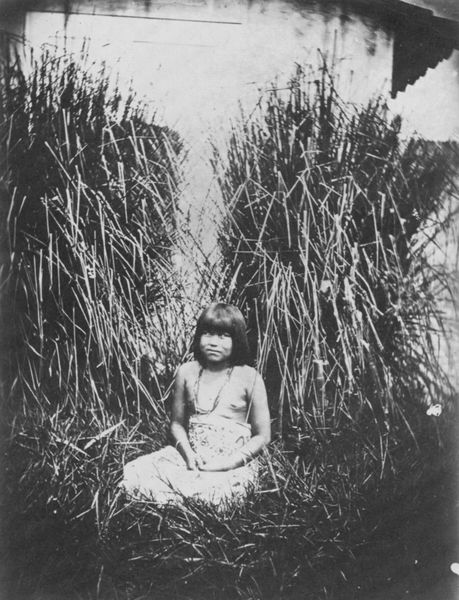
Titel: Indianermädchen am Amazonas
Künstler: A. Frisch
Standort: Rio de Janeiro
Institution: Sammlung Gilberto Ferrez
Schlagwörter: akt, dunkel, gemälde, hand, nackt, schatten, umhang, wasser, weiß, fluss, mädchen, see, sitzen, ufer, brust, frau, frisur, grau, haar, hell, kleid, licht, schwarz, stroh, tür, blick, dach, gebäude, gras, haus, tuch, hochformat, rock, jung, wand, arme, gesicht, mensch, bild, bildnis, hände, portrait, porträt, dämmerung, gräser, halme, schilf, spiegelung, strauch, einsam, gebüsch, gewässer, hütte, boden, insel, haare, pose, sitzend, kind, pflanze, pflanzen, turm, lächeln, brüste, sommer, ecke, haltung, getreide, heu, reisig, warm, kette, dorf, mauer, ziegel, farbe, amerika, angst, gefaltet, detail, glanz, sitzt, lciht, stufen, halbnackt, allein, junge, halskette, exotisch, grass, foto, fotografie, photographie, südsee, schild, blind, hocken, asien, schwarz-weiss, ketten, knien, darstellung, photo, fragment, schoss, verschränkt, armband, hilfe, nest, bambus, versteck, fotographie, aufnahme, rohr, binsen, indianer, ureinwohner, pagenkopf, pagenschnitt, südamerika, schwazr, indio, maja, haarschnitt, hohes gras, eingeborene, verschränkte, indianerin, ausbeutung, heliogravüre, eingeboren, adobe, gtras, ureinwohnerin, 19. jahrhundert, mädchenb